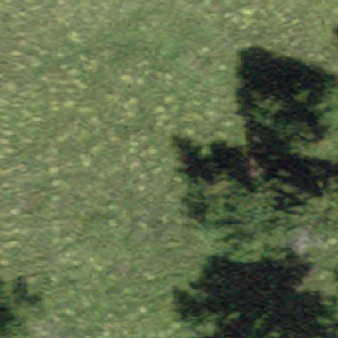
Label: other